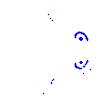
Particle: pion